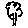
Label: tree